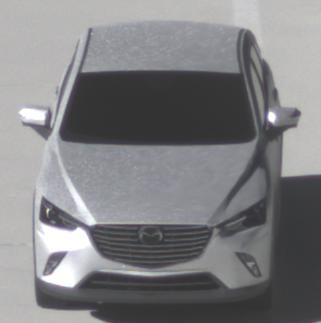
Make: Mazda
Model: CX-3 SKYACTIV-G 120
Detailed model: CX-3 (DK)
Model produced from: 2015/06
Model produced until: 2018/06
Doors: 5
Color: white
Road condition: wet road
Daytime: morning or afternoon
Contrast: high contrast